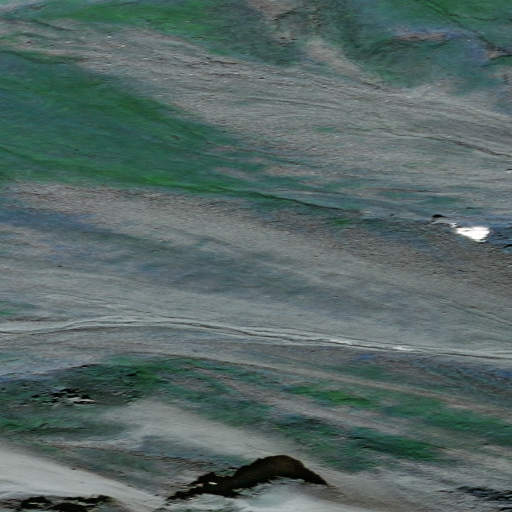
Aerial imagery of gap in Alaska named Shishakshinovik Pass containing only unknown